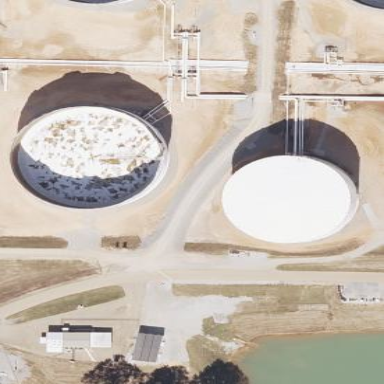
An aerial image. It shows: Storage tank which is man-made.